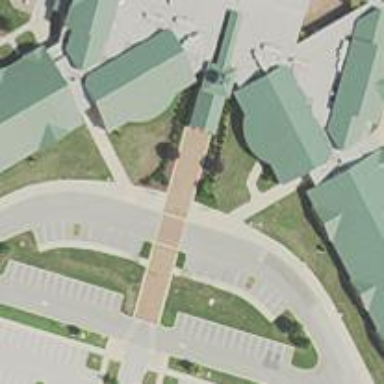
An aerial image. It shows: School.